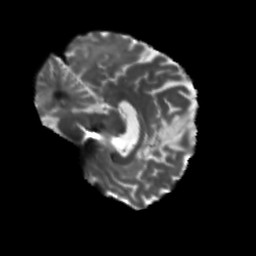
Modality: T2w
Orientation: sagittal
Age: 69
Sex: female
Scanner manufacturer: siemens
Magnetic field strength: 3 T
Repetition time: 5.25 s
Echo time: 0.08 s